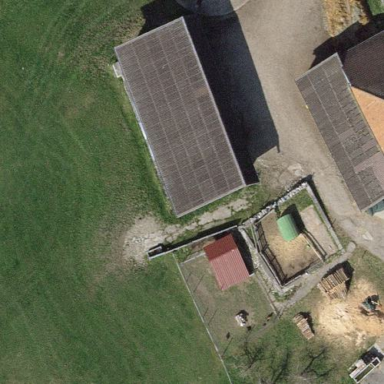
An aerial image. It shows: Shed building.